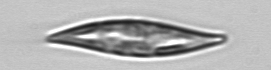
Label: Pleurosigma